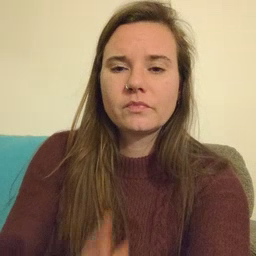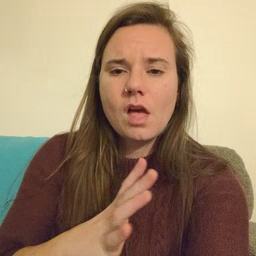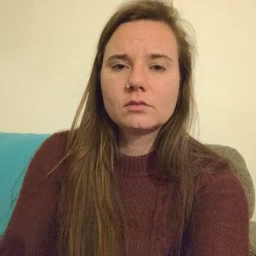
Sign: fine